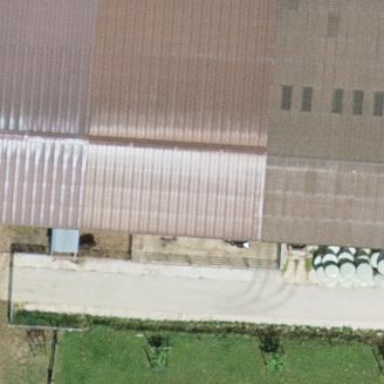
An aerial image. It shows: Farm auxiliary building.